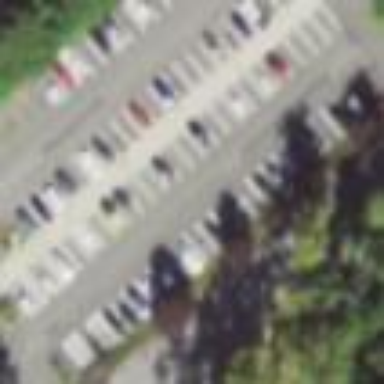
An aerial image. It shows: Paved parking area.